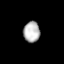
Tissue: lung
Cell type: Epithelial cells
Senescence score: 0.08645
Nuclear area (px): 334
Mean DAPI intensity: 181.219